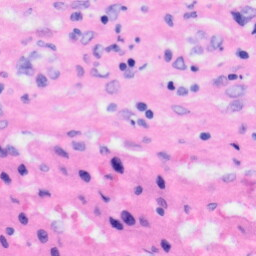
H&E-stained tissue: Liver